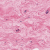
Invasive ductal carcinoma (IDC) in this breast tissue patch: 0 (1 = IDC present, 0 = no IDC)